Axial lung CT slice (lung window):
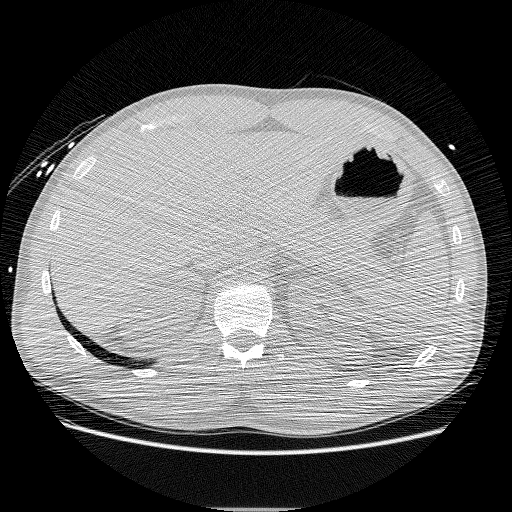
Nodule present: no